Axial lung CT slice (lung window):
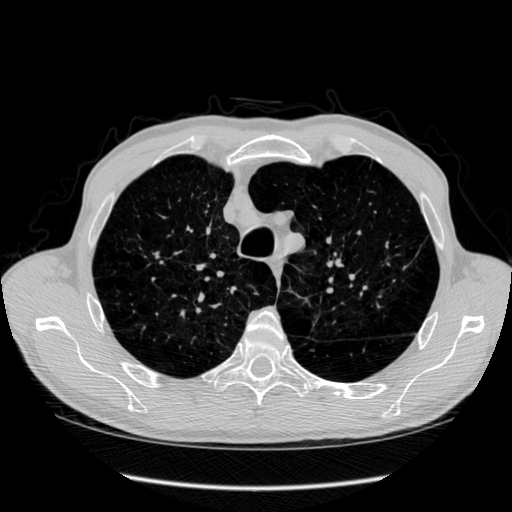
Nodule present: no